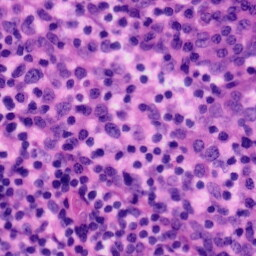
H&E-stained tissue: Tonsil